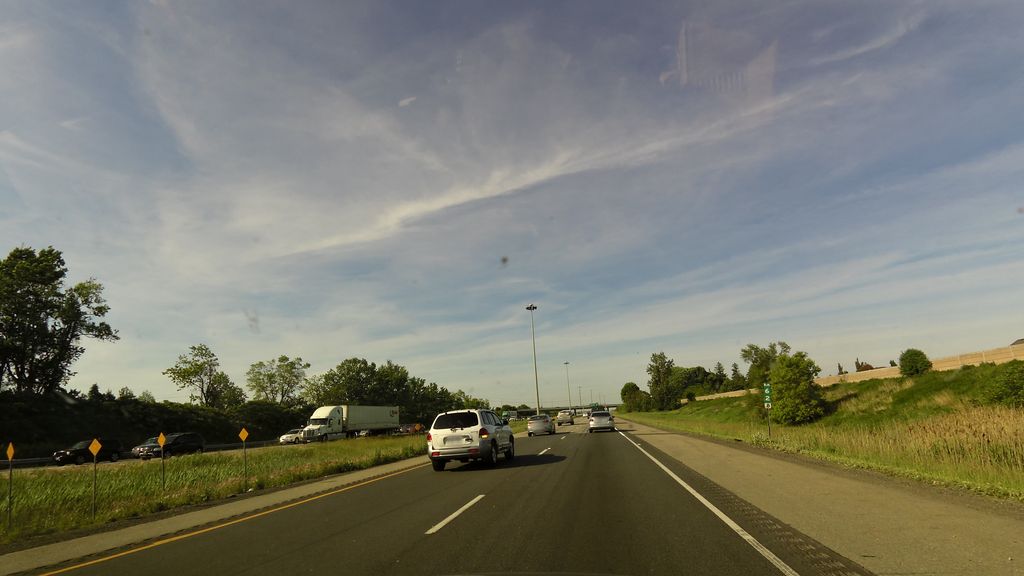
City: hamilton